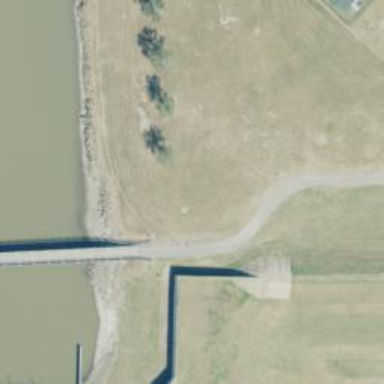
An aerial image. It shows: Bridge over cycleway.